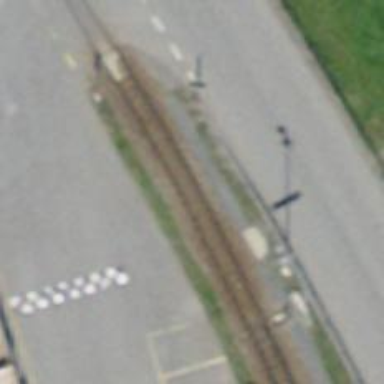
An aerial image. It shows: Narrow-gauge railway with one track passing through service yard.